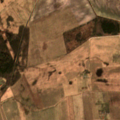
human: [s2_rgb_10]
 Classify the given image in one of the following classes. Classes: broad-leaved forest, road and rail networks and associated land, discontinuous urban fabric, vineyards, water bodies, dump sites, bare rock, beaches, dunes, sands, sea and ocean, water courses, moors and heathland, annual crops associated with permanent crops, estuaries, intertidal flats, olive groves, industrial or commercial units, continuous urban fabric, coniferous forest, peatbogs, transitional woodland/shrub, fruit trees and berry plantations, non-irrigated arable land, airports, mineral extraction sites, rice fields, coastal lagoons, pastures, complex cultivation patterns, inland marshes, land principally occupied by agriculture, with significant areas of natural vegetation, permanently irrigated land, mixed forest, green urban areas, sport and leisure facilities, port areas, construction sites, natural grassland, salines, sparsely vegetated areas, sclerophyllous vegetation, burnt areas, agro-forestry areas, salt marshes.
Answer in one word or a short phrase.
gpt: non-irrigated arable land, complex cultivation patterns, mixed forest